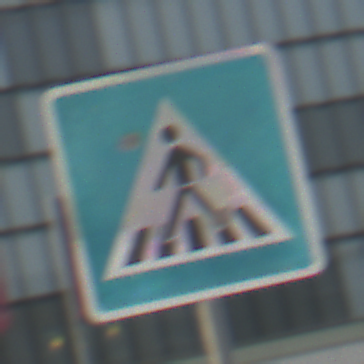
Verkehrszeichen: FussgaengerueberwegRechts
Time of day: SunriseSunset
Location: Outdoor (Urban)
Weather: PartlyCloudy
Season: NotSpecified
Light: Natural